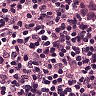
Metastatic tissue present: yes